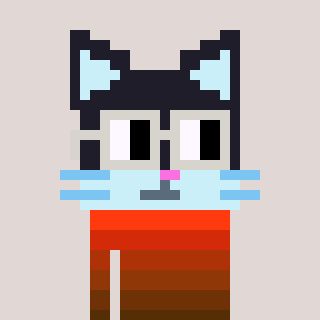
a pixel art character with square light gray glasses, a cat-shaped head and a grayscale-colored body on a warm background